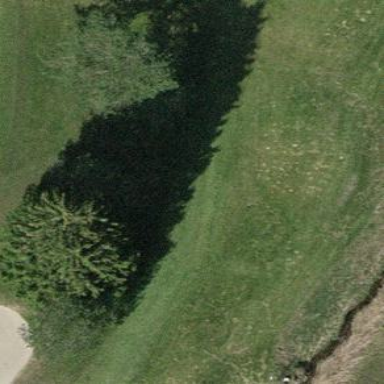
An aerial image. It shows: Golf tee on grassy land.